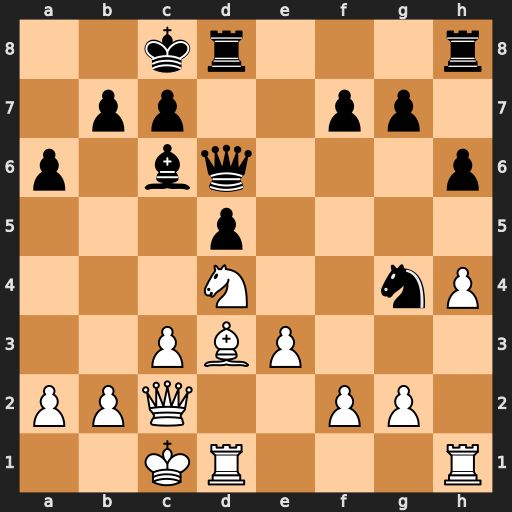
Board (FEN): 2kr3r/1pp2pp1/p1bq3p/3p4/3N2nP/2PBP3/PPQ2PP1/2KR3R
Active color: w
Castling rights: -
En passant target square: -
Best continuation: Nxc6 Qxc6 Bf5+ Kb8 Bxg4